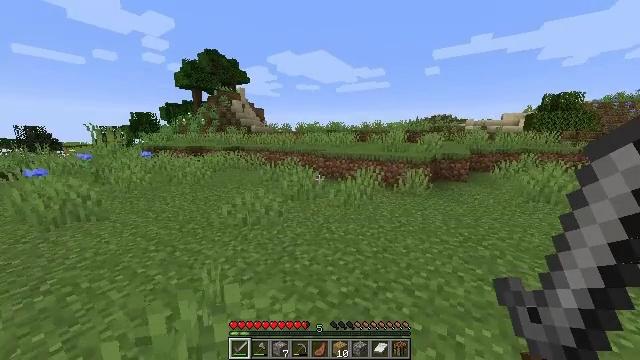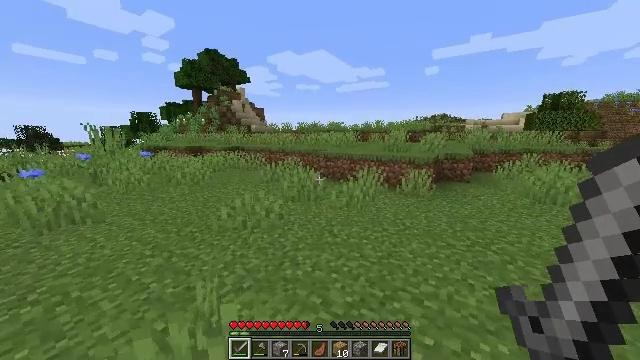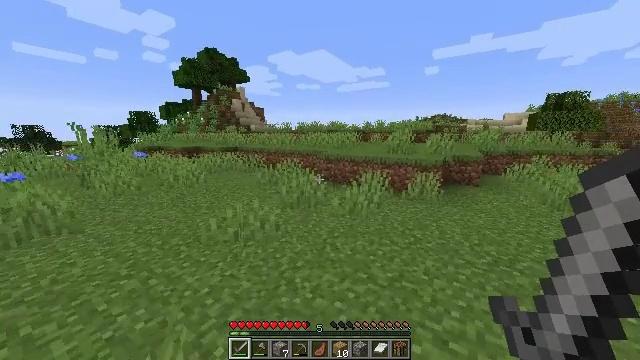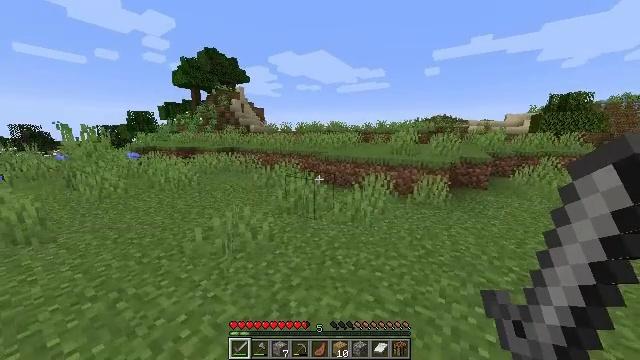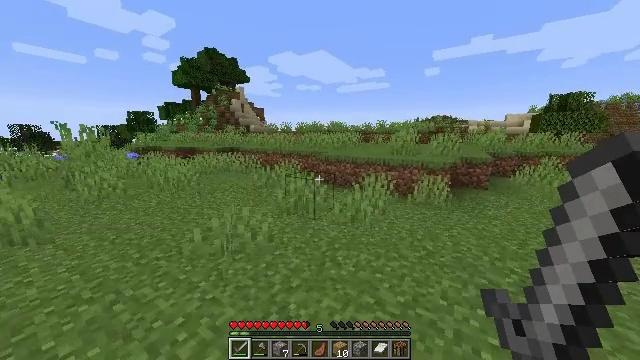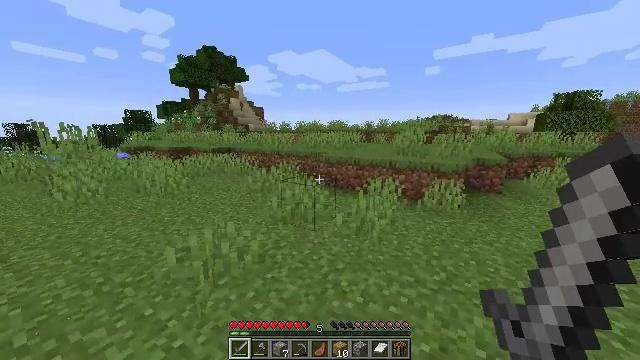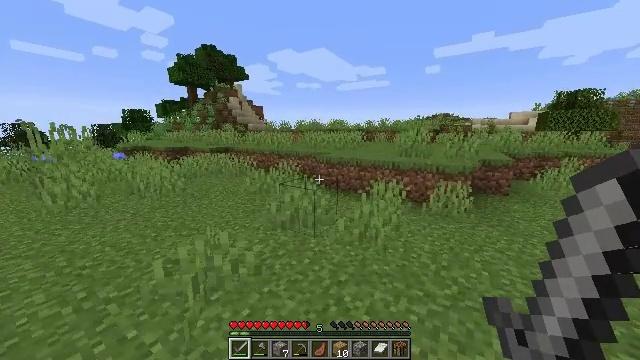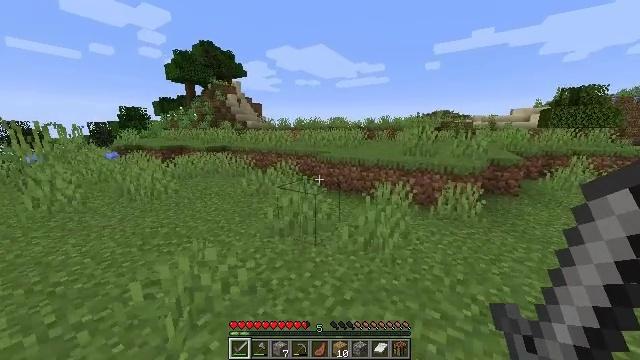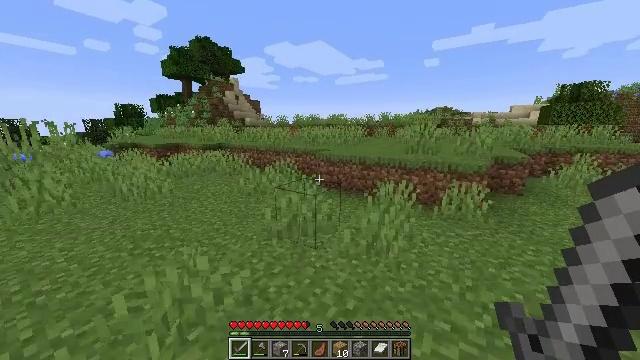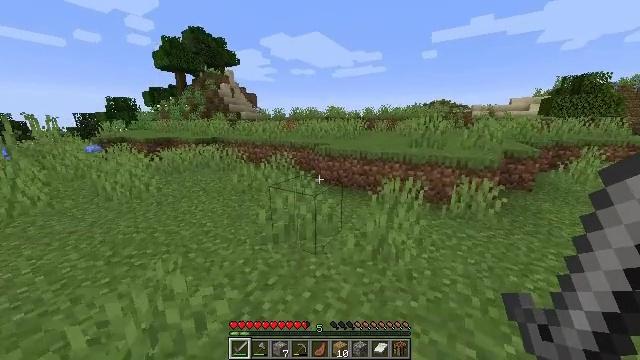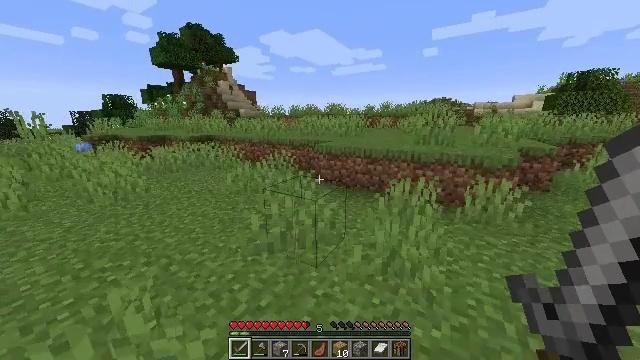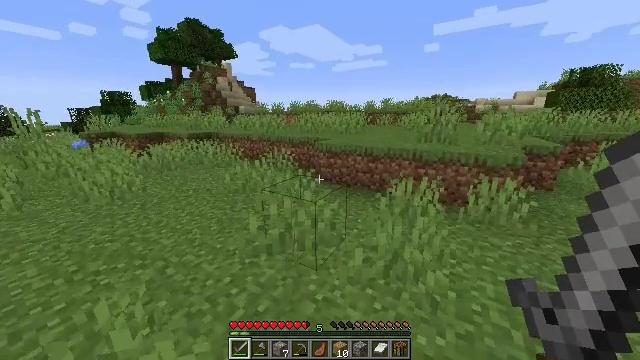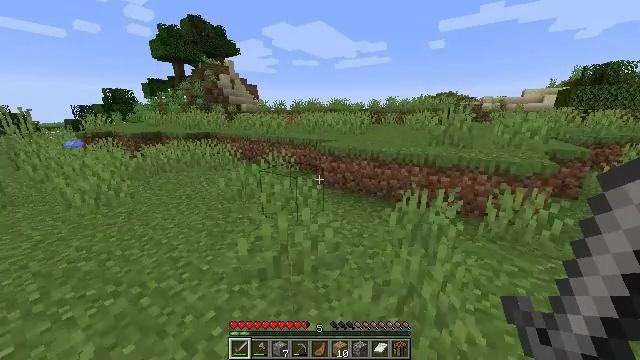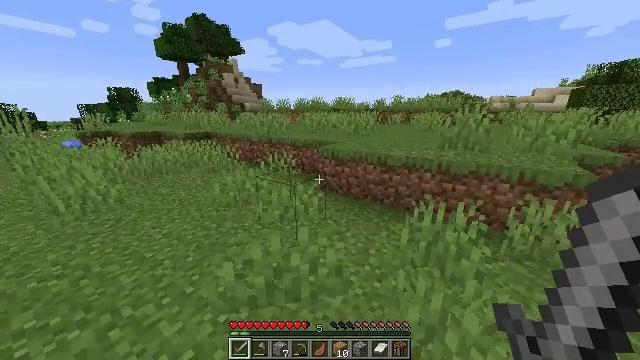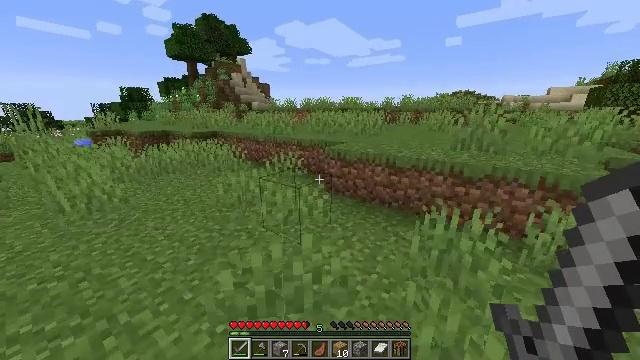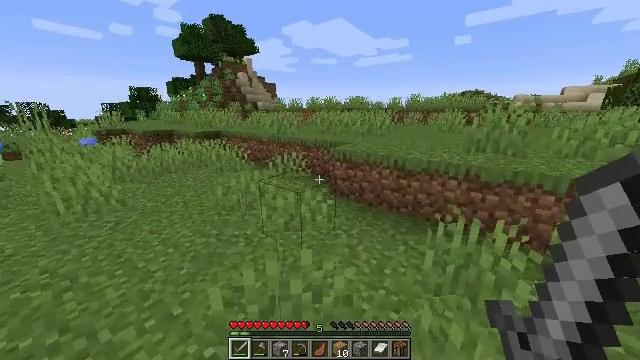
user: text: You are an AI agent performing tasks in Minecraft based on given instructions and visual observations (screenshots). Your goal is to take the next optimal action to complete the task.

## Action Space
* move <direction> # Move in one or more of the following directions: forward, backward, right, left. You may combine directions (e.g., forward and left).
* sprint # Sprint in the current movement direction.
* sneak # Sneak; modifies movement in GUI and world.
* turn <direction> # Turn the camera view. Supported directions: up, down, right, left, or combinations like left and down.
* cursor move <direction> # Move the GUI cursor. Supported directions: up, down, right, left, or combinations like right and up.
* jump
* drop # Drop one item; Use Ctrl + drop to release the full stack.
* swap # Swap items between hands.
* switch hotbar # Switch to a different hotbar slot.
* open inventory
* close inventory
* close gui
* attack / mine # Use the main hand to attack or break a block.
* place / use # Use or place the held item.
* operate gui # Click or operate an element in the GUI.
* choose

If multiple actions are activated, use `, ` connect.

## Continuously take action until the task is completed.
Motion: motion action
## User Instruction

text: Collect sugar cane near water sources.
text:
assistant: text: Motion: move forward, sprint
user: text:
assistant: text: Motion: move forward, sprint
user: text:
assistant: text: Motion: move forward, sprint
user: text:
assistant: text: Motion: move forward, sprint
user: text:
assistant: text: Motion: move forward, sprint
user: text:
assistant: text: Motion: move forward, sprint
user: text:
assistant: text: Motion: move forward, sprint
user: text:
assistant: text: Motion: move forward, sprint
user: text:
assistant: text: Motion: move forward, sprint, turn down
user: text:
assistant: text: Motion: move forward, sprint
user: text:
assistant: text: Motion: move forward, sprint
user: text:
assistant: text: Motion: move forward, sprint
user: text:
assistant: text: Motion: move forward, sprint, turn left
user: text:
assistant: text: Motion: move forward, sprint, turn left
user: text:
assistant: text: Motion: move forward, sprint, turn left
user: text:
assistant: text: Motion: move forward, sprint
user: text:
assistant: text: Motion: move forward, sprint
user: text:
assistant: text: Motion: move forward, sprint
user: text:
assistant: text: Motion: move forward, sprint
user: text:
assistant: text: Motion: move forward, sprint
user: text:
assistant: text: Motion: move forward, sprint
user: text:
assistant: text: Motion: move forward, sprint
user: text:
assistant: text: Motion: move forward, sprint
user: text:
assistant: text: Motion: move forward, sprint
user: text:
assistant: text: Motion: move forward, sprint, jump
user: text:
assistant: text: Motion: move forward, sprint, jump
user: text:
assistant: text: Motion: move forward, sprint, turn right, jump
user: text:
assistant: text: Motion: move forward, sprint, turn right and down, jump
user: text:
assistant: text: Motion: move forward, sprint, turn right, jump
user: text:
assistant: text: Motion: move forward, sprint, turn right, jump